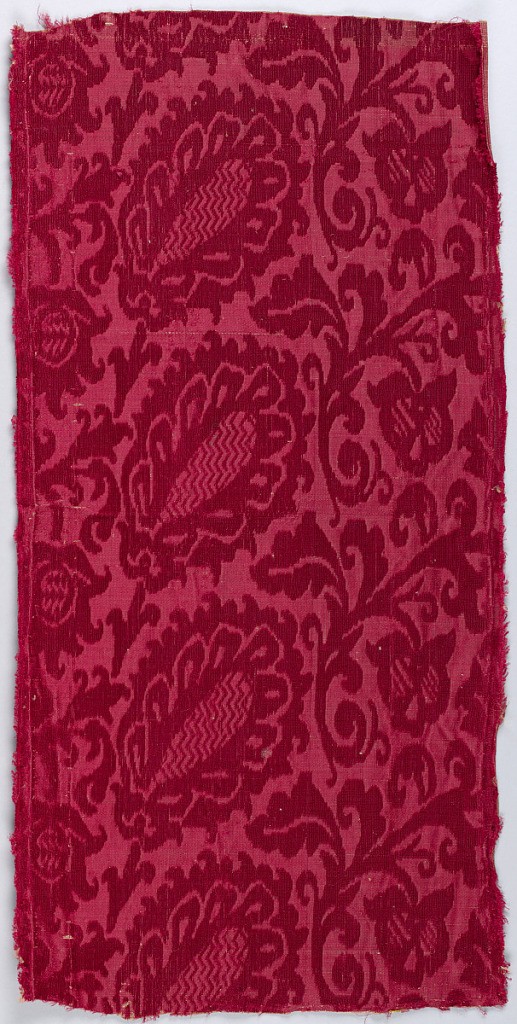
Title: Fragment
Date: possibly 18th century
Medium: silk Technique: raised pile of supplementary warp (cut and uncut) in satin foundation
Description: Elongated palmettes and scrolls in red. Floral forms have zigzag motifs.